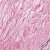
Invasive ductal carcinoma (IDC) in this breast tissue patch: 0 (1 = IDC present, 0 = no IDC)